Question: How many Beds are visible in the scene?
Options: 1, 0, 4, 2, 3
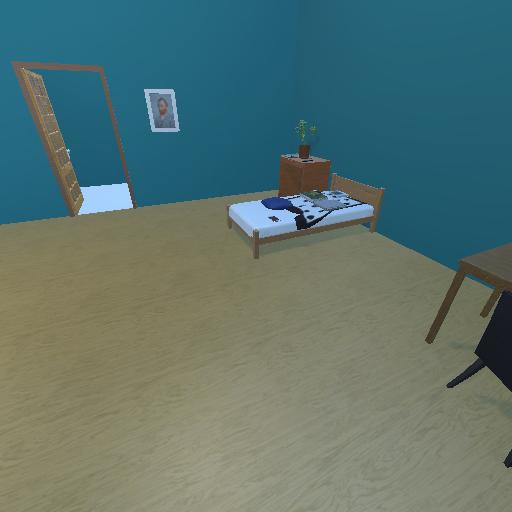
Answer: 1